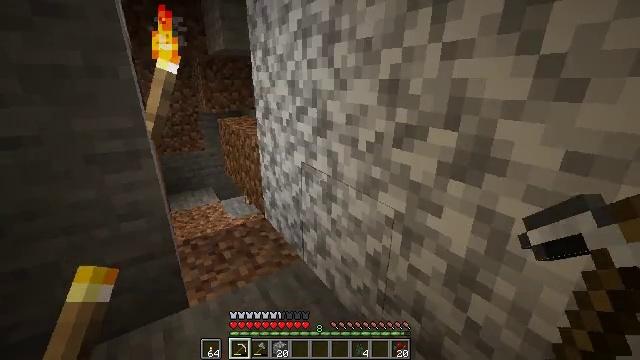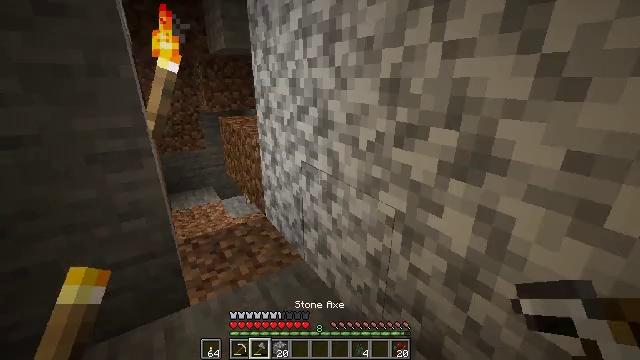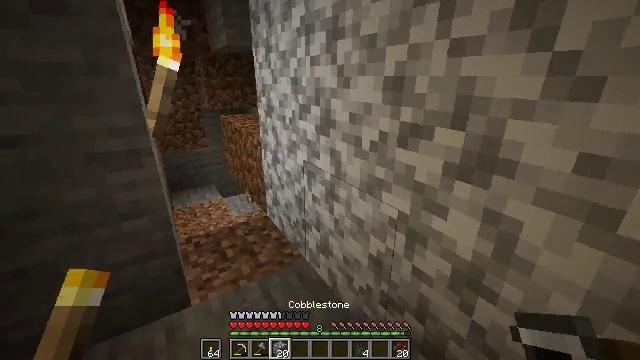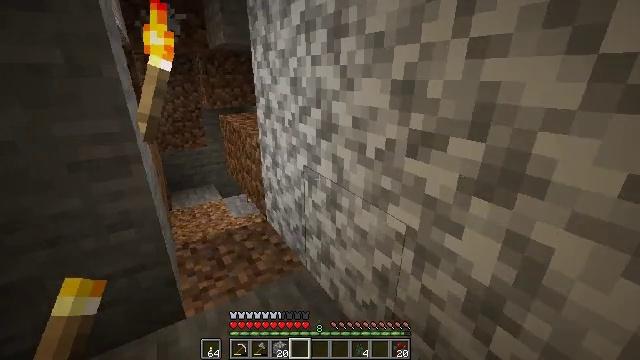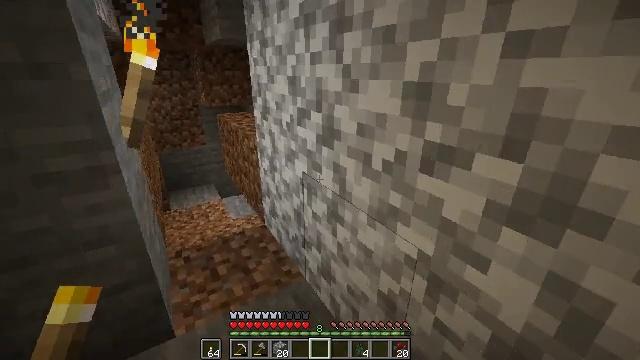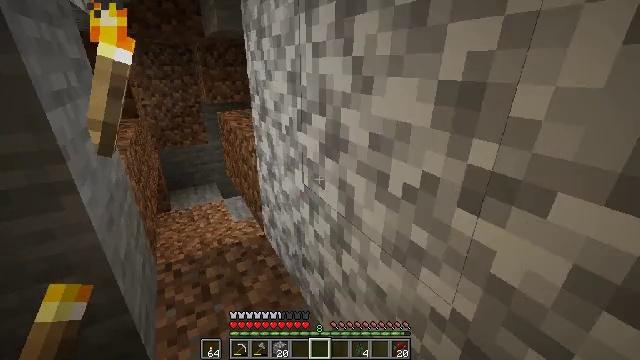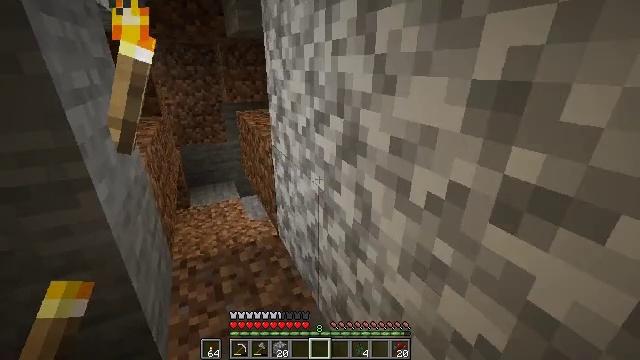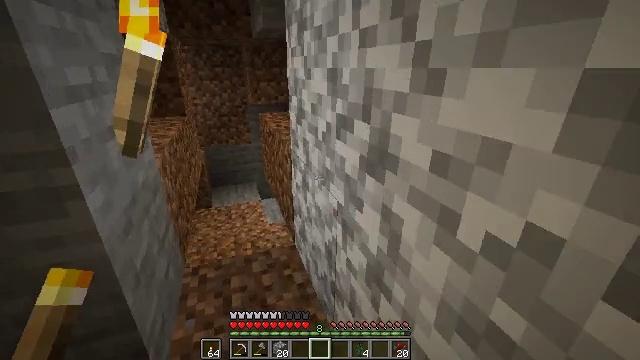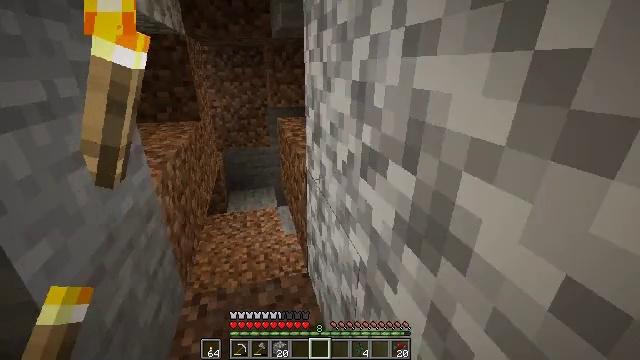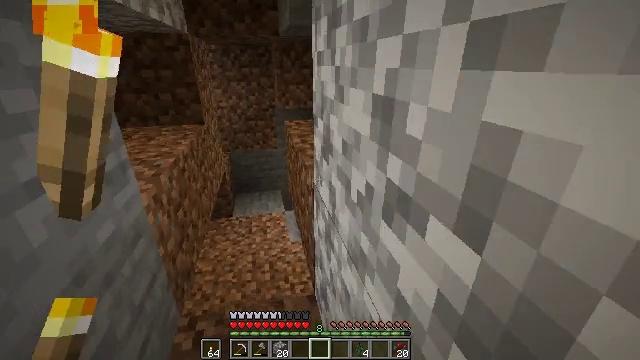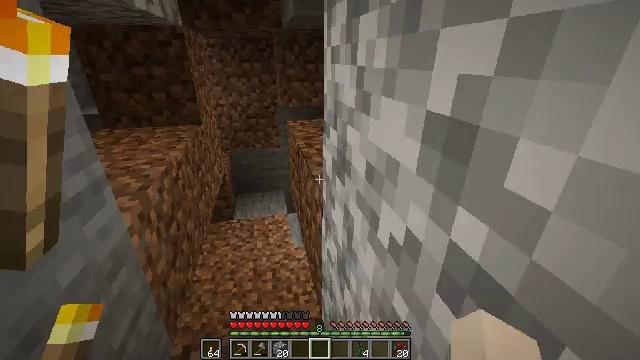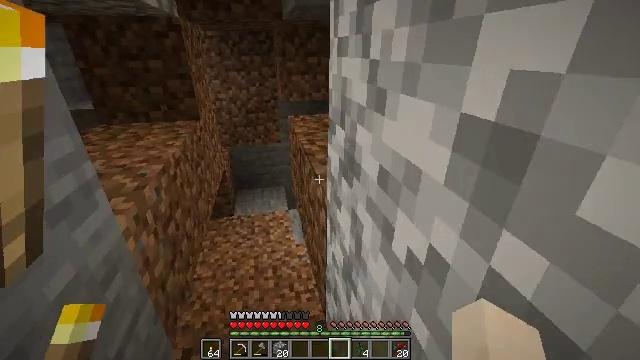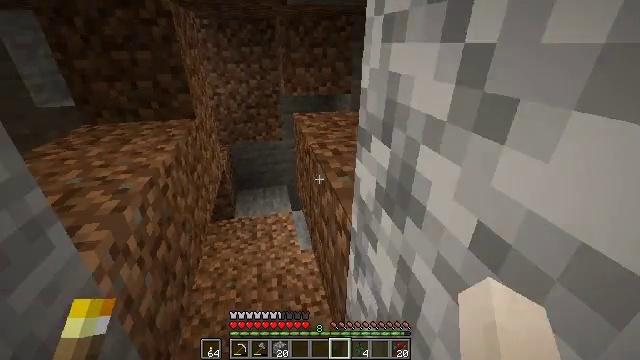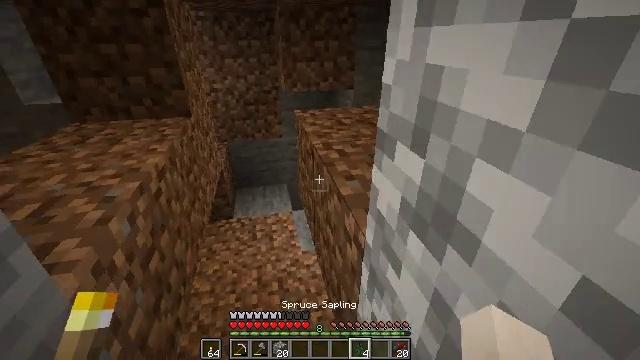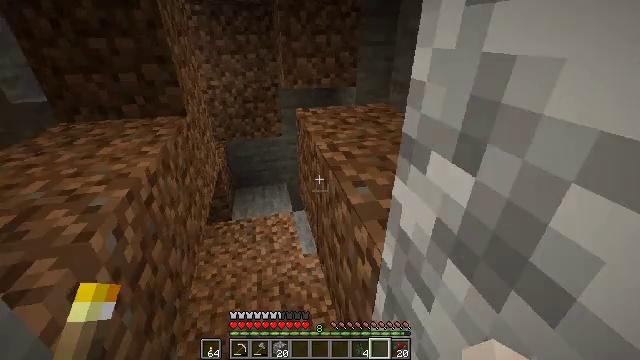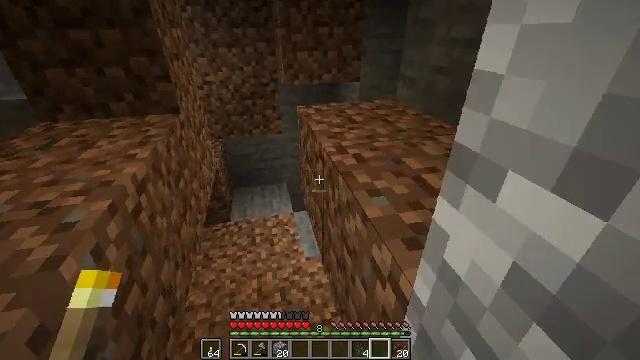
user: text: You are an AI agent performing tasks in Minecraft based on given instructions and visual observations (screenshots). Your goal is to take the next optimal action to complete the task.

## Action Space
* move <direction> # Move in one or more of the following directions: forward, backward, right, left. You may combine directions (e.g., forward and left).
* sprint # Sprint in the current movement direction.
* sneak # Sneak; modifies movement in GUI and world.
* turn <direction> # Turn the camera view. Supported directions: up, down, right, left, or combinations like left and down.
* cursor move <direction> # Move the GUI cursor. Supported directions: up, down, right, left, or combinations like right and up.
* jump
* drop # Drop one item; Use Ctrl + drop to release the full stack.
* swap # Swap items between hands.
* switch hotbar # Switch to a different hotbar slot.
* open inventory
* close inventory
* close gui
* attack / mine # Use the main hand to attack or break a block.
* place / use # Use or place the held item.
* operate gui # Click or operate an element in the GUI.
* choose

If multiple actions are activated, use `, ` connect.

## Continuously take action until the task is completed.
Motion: motion action
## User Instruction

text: Get dirt block.
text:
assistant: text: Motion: no_op
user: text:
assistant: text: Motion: move forward
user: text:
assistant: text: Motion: move forward
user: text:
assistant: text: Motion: move forward
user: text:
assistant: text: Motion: move forward, turn left
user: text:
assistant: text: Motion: move forward, turn left
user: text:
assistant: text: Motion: move forward, turn left
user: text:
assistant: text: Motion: move forward, turn left
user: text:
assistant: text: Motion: move forward, turn left
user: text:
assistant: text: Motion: move forward, turn down
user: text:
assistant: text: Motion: move forward, turn down
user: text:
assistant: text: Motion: move forward, turn down
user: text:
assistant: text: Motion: move forward, turn down
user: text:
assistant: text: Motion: move forward
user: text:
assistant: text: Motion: move forward and move left
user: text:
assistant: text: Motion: move forward and move left
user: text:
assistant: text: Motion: move forward and move left, turn right
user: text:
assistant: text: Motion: move forward and move left, turn right
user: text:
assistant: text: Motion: move forward and move left, turn right
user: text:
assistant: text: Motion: move forward and move left, turn right
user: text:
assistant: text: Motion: move forward and move left, turn right
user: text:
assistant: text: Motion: move forward and move left, turn right
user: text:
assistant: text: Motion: move forward and move left
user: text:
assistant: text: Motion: move forward and move left
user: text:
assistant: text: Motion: move forward and move left
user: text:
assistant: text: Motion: move forward and move left
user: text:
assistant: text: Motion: move forward and move left
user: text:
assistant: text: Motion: move forward and move left, turn right and down
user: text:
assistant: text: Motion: move forward and move left, turn right and down
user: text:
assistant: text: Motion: move forward and move left, turn right and down